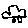
Label: car